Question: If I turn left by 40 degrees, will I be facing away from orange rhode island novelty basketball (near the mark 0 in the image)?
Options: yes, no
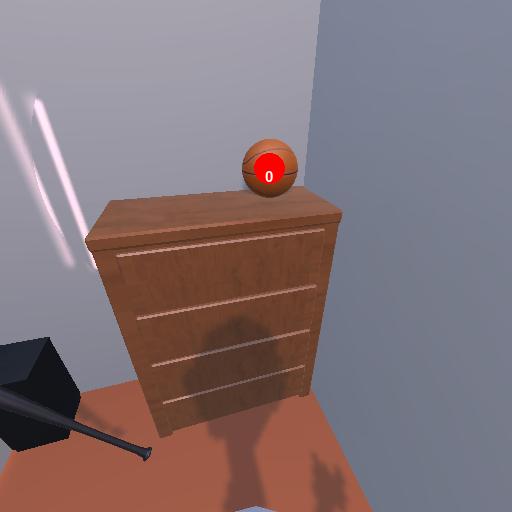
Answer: yes